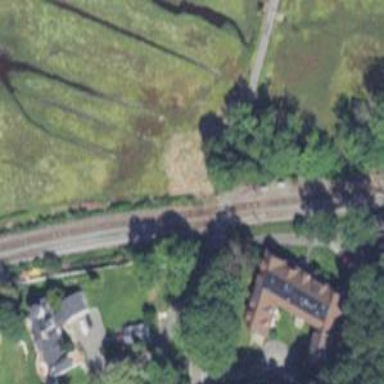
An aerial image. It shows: Level crossing along the railway.